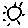
Label: sun